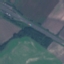
Land use / land cover: Highway